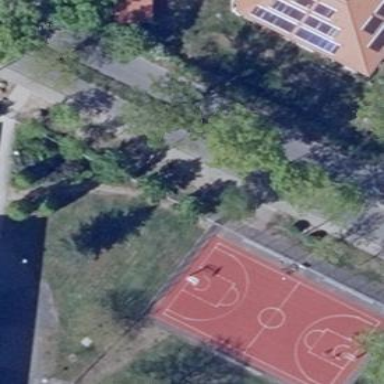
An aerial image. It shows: Tartan basketball court on the leisure land pitch.